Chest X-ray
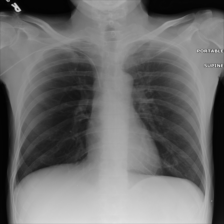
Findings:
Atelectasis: negative
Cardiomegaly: negative
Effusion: negative
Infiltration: negative
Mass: negative
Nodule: negative
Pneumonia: negative
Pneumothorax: negative
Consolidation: negative
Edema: negative
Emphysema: negative
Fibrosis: negative
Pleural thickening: negative
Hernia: negative